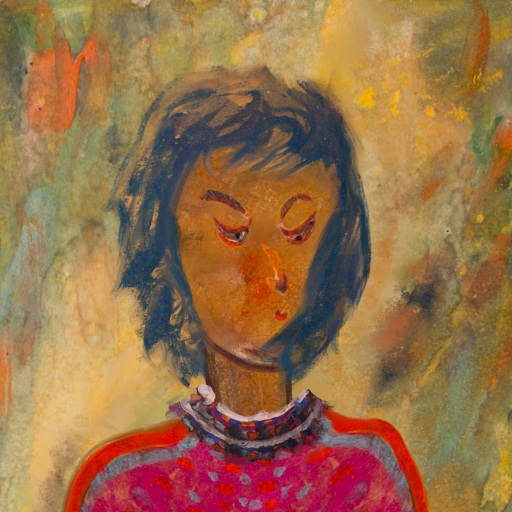
Background: Comrade, Head And Neck Side: Pipe, Face Side: Hypocrite, Bust: Sisters, Hair Side: In_The_Sun, Head Accessory: Blank, Second Necklace: Blank, Necklace: Hypocrite_1, Baby: Blank